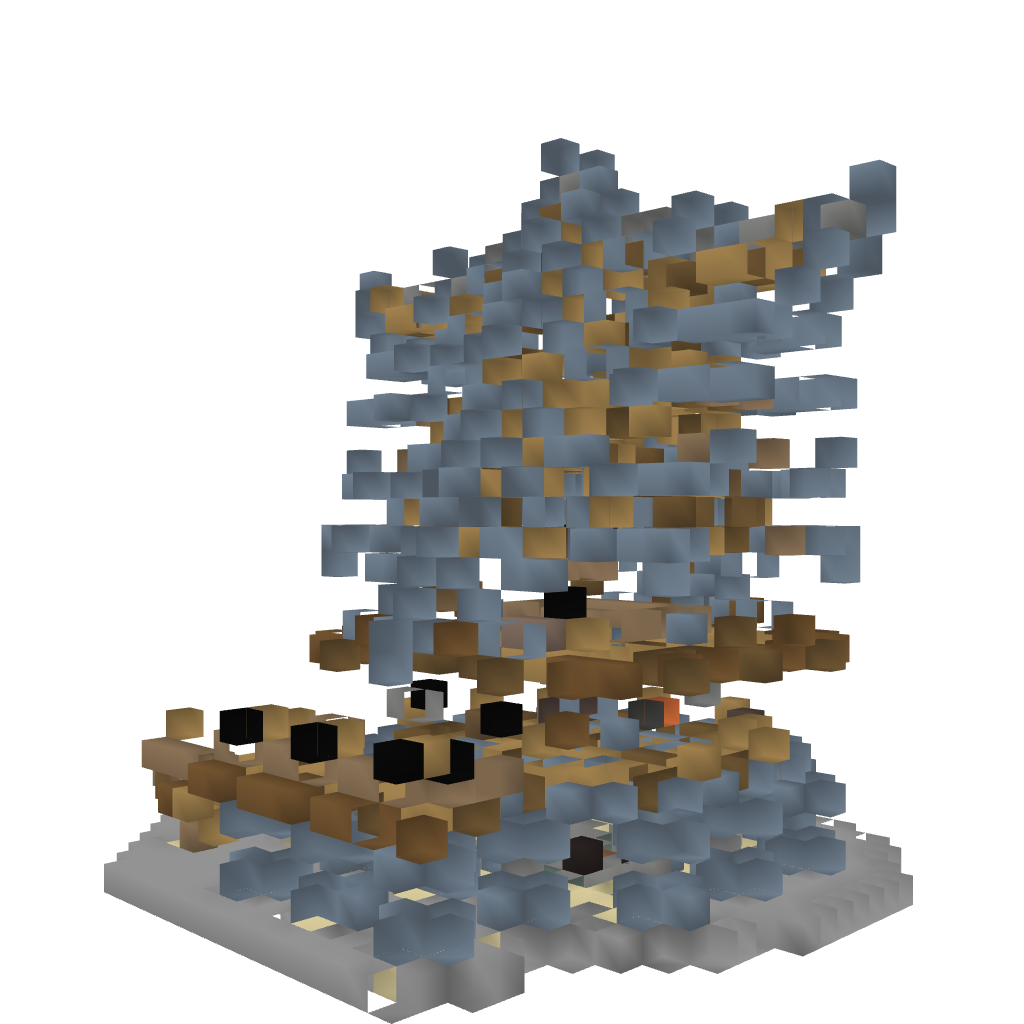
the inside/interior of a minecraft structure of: Nordic House